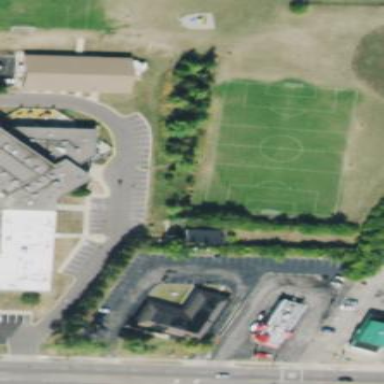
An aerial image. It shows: Soccer pitch for leisureland activities.